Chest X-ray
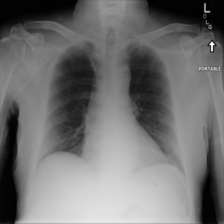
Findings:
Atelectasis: negative
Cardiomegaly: negative
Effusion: negative
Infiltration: negative
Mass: negative
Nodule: negative
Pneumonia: negative
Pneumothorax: negative
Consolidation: negative
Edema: negative
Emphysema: negative
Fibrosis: negative
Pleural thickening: negative
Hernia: negative